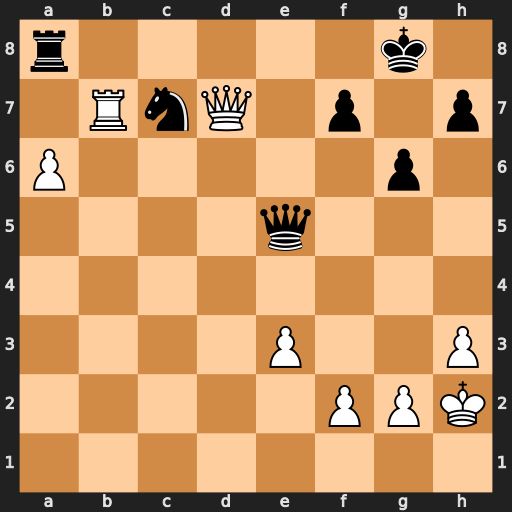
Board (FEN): r5k1/1RnQ1p1p/P5p1/4q3/8/4P2P/5PPK/8
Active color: w
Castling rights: -
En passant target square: -
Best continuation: f4 Qe8 Qxc7 Rxa6 Rb8